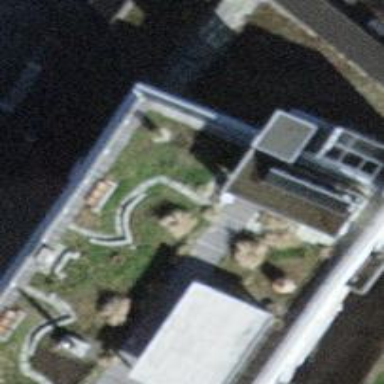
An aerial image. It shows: Building.